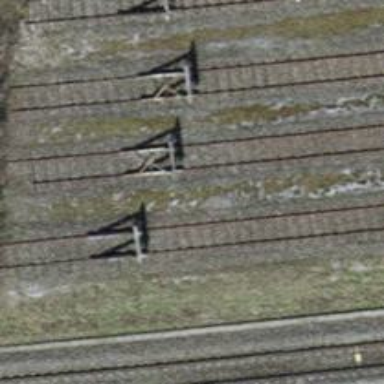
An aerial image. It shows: Railway buffer stop.